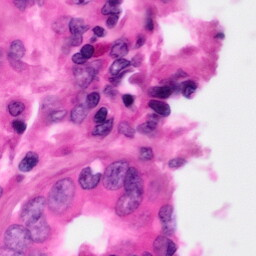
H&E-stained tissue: Pancreatic